Chest X-ray. View position: PA
Patient age: 72
Patient sex: F
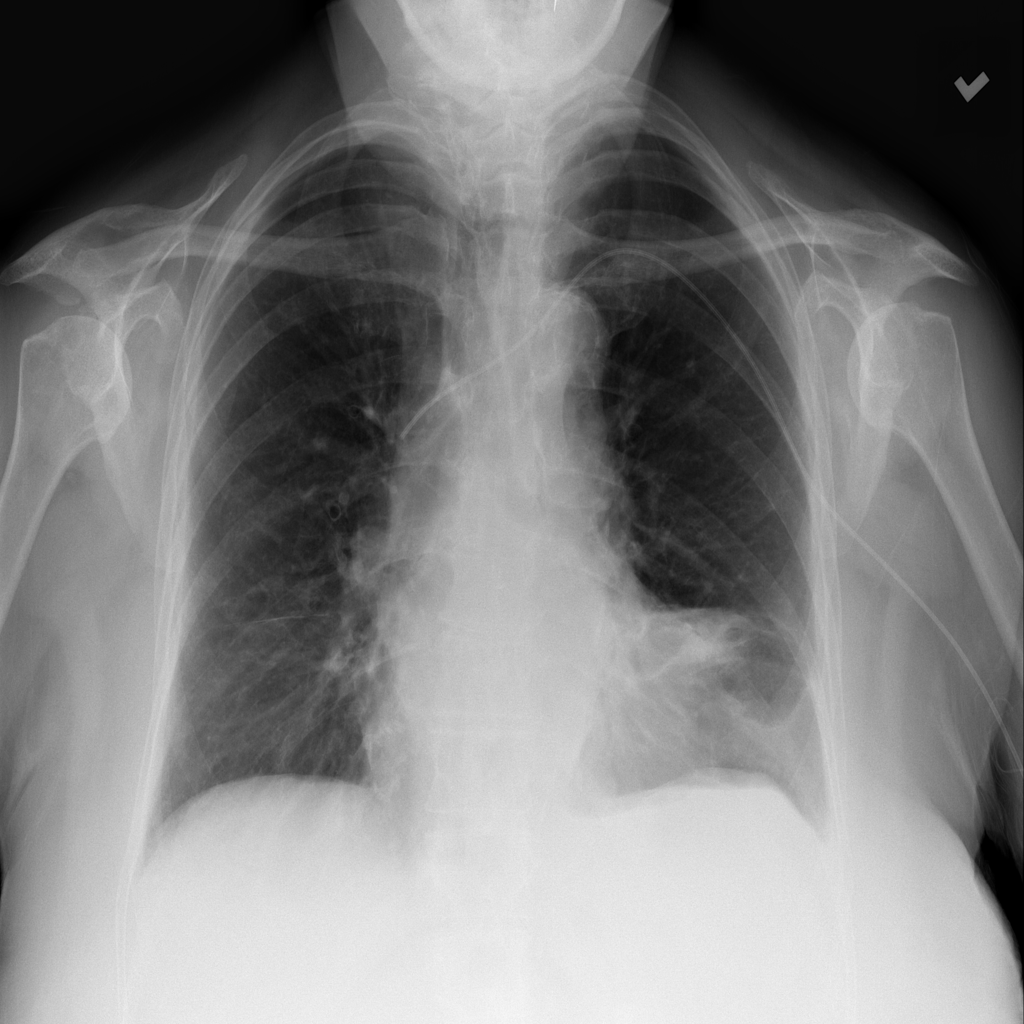
Finding: Pneumothorax